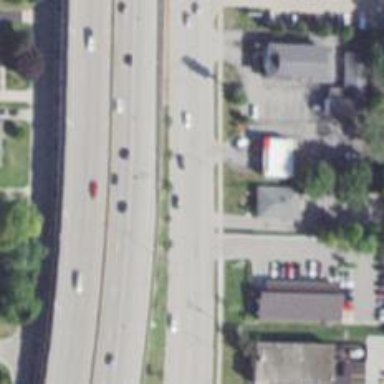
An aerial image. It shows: Secondary road with separate sidewalk.